Question: I'm getting in a muddle trying to pass data between two viewcontrollers that are displayed on one screen via container views.
Minimal example below - top view (TopVC) has a textInput field. When I press the button, I want the label on the bottom view (BottomVC) to display the inputted text. Moreover, I want it to pass back a message to the TopVC and update the topVC label with the message "Successfully contacted bottom VC"

I have no idea now to reference the view controllers from each other basically.
'''
class TopViewController: UIViewController {
@IBOutlet weak var textInput: UITextField!
@IBOutlet weak var textOutput: UILabel!
@IBAction func go(_ sender: UIButton) {
// ???????????
}
override func viewDidLoad() {
super.viewDidLoad()
self.view.backgroundColor = UIColor.blue
}
func callMeBaby(greeting: String) {
textOutput.text = greeting
}
}
'''
In the placeholder, I want to put something that basically works like BottomVC.test(textInput.text, callmebaby) - but obviously I need to put in some extra code to 'introduce' the two ViewControllers, and I'm not sure what to do.
'''
class BottomViewController: UIViewController {
@IBOutlet weak var textLabel: UILabel!
override func viewDidLoad() {
super.viewDidLoad()
self.view.backgroundColor = UIColor.yellow
}
func test(input: String, completion: (String) -> Void) {
textLabel.text = input
completion("Successfully contacted bottom VC")
}
}
'''
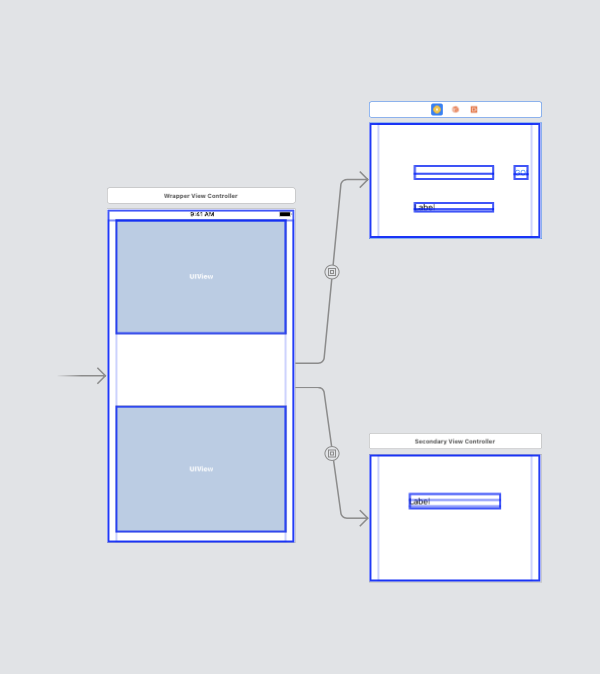
Answer: ### Creating Delegates
Start with creating delegates for both of your container ViewControllers. Don't forget to add ': class'. If you didn't do it, you wouldn't be able to create delegate variable:
'''
protocol TopViewControllerDelegate: class {
func sendMessage(_ string: String)
}
protocol BottomViewControllerDelegate: class {
func sendMessage(_ string: String)
}
'''
Now for every container ViewController create delegate variable
'''
class TopViewController: UIViewController {
weak var delegate: TopViewControllerDelegate?
...
}
class BottomViewController: UIViewController {
weak var delegate: BottomViewControllerDelegate?
...
}
'''
then for TopVC implement Bottom's delegate and for BottomVC Top's.
'''
extension TopViewController: BottomViewControllerDelegate {
func sendMessage(_ string: String) {
// do something
}
}
extension BottomViewController: TopViewControllerDelegate {
func sendMessage(_ string: String) {
// do something
}
}
'''
### Assigning Delegates
Your segues between main ViewController and containers should have their own identifiers: 'EmbedTop', 'EmbedBottom'.
So in your 'WrapperViewController' create variable for your Top and Bottom ViewController and override method 'prepare(for:sender:)' and inside assign these variables
'''
class WrapperViewController: UIViewController {
var topVC: TopViewController?
var bottomVC: BottomViewController?
...
override func prepare(for segue: UIStoryboardSegue, sender: Any?) {
if segue.identifier == "EmbedTop" {
topVC = segue.destination as! TopViewController
} else if segue.identifier == "EmbedBottom" {
bottomVC = segue.destination as! BottomViewController
}
}
}
'''
finally in 'viewDidAppear' set delegate of TopVC's as BottomVC and of BottomVC's as TopVC
'''
override func viewDidAppear(_ animated: Bool) {
topVC.delegate = bottomVC
bottomVC.delegate = topVC
}
'''
Now your two ViewControllers can speak with each other! :-)
---
'''
class BottomViewController: UIViewController {
...
func speakToTop() {
delegate?.sendMessage("Hi Top!")
}
}
'''